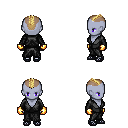
a pixel art fantasy rpg character, female body template, dark elf, purple skin, gray robe, gold greaves, blonde short mohawk hairstyle, gold gloves, ghillies, four views (front, back, left, right), 2x2 character sprite sheet, small pixel art, hard edges, no anti-aliasing